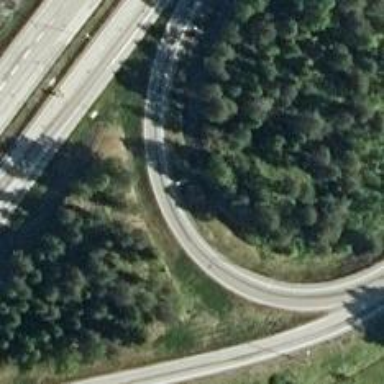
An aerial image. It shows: Trunk link highway with asphalt surface.